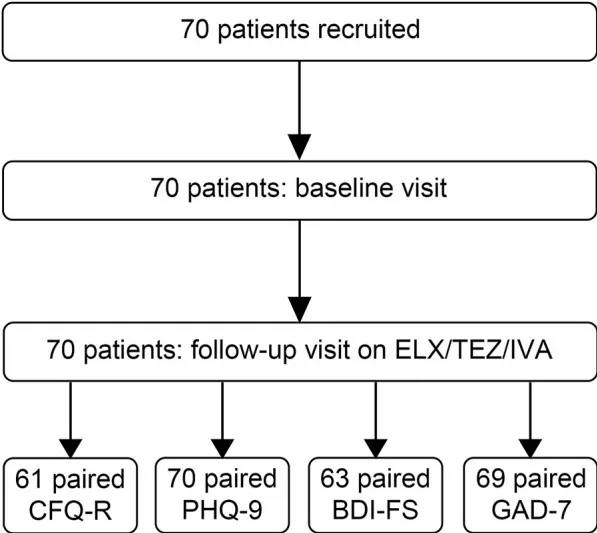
Flow chart of recruited patients with cystic fibrosis (CF) with at least one F508del mutation. BDI-FS = Beck's Depression Inventory-FastScreen, CFQ-R = Cystic Fibrosis Questionnaire-Revised, ETI = elexacaftor/tezacaftor/ivacaftor, GAD-7 = Generalized Anxiety Disorder Scale-7 Items, PHQ-9 = Patient Health Questionnaire-9.
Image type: chart (chart)